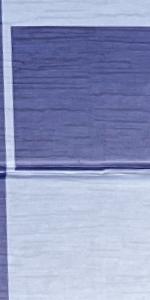
Label: Empty